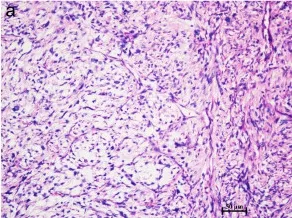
Histopathological examination of the recurrent tumor. (a) Magnification, x200.
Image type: pathology (h&e)